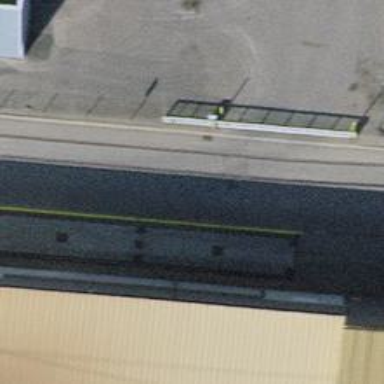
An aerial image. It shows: Weighbridge facility.